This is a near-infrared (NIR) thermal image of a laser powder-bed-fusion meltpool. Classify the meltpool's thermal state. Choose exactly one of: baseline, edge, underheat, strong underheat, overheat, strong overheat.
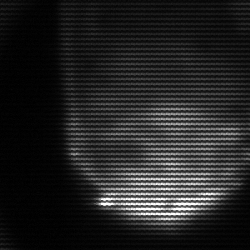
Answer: edge